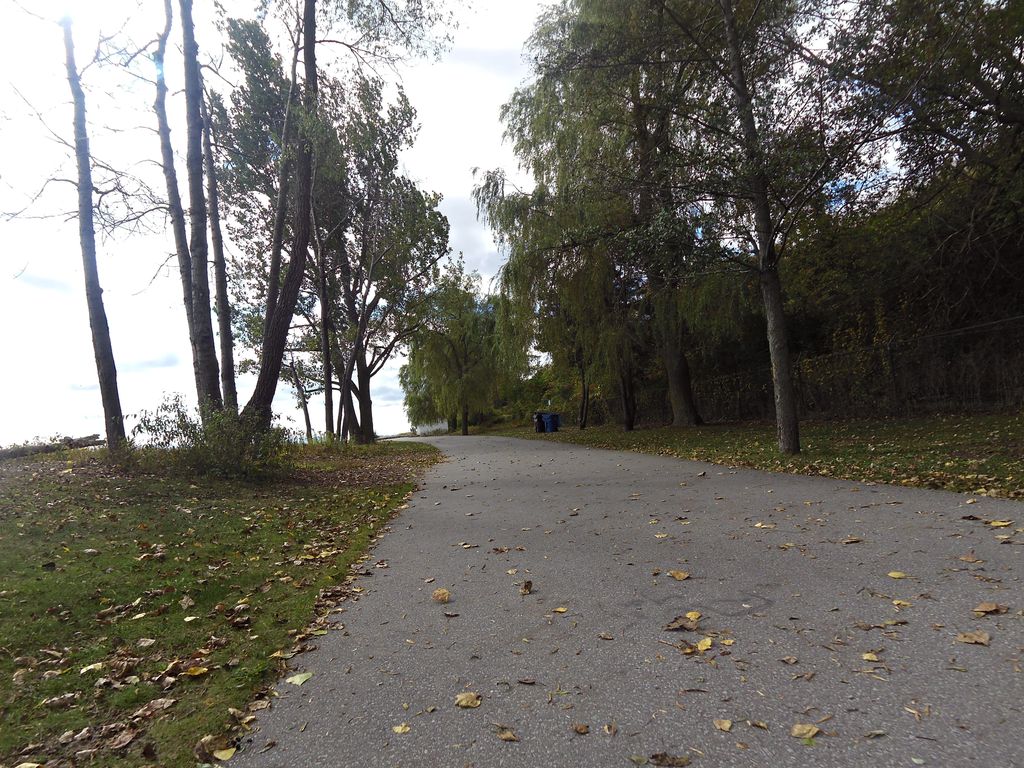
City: toronto